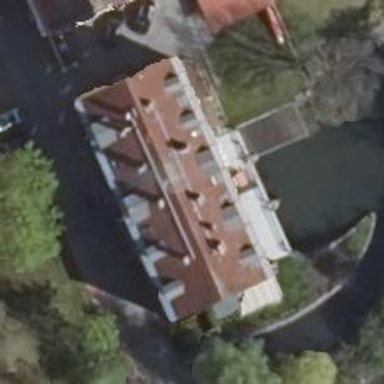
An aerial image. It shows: Watermill.